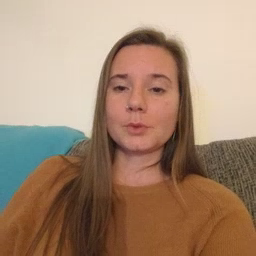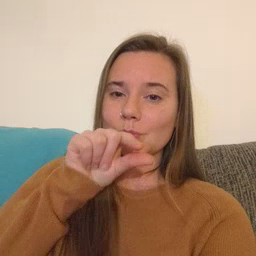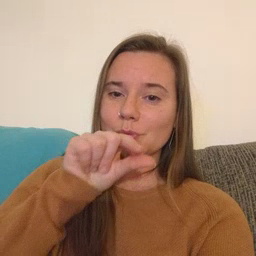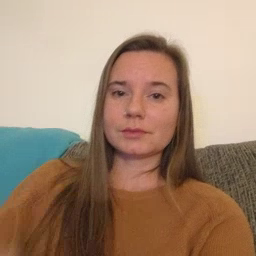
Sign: goose